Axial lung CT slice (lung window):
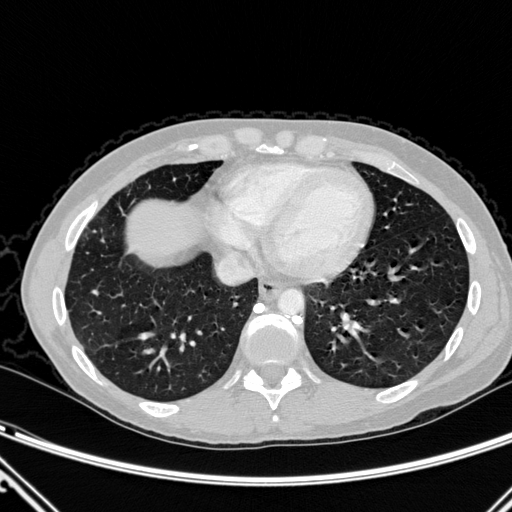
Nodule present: no